Question: The code in question
'''
def plot_hist(plot_data, top_key):
plot_data = plot_data[top_key]
plt.title('Number of emails per week by ' + top_key)
plt.xlabel('Spam emails per week')
plt.ylabel('Frequency')
for key in plot_data:
plt.hist(plot_data[key], bins=20, alpha=0.5, histtype='step', label=key)
plt.legend()
plt.show()
def plot_box(plot_data, top_key):
plot_data = plot_data[top_key]
data = [list_of_weeks for list_of_weeks in plot_data.values()]
plt.title('Spam emails per week by ' + top_key, fontsize=20)
plt.boxplot(data)
plt.xticks([(i + 1) for i in range(len(plot_data.values()))], ['%s' % i for i in plot_data.keys()], rotation=80)
plt.tight_layout()
plt.savefig(top_key + '/box_plot.png', format='png')
'''
'plot_data' is a nested dict. I'm calling the methods like so:
'''
plot_hist(plot_data, 'platform') # plot the boxplot for platforms
plot_box(plot_data, 'platform') # plot the boxplot for platforms
plot_box(plot_data, 'obfuscation') # plot the boxplot for obfuscations
plot_hist(plot_data, 'obfuscation') # plot the boxplot for obfuscations
'''
The problem comes with 'plot_hist(plot_data, 'obfuscation')'. I get the histogram like so:

See? The box plot from 'plot_box(plot_data, 'platform')' is combined with the new histogram.
What is wrong, and how do I fix it?
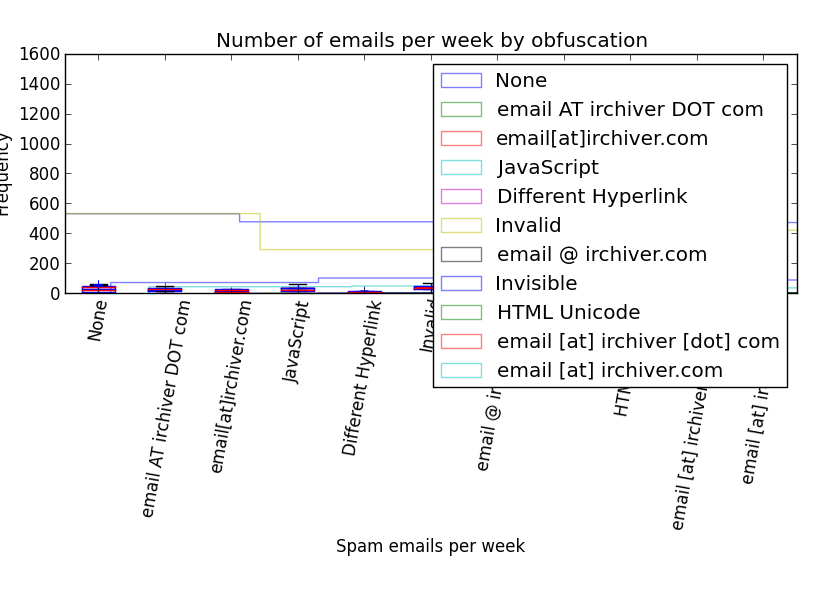
Answer: Try to create a new figure between 'plot_box()' and 'plot_hist()':
'''
plt.figure()
plot_hist(plot_data, 'platform') # plot the boxplot for platforms
plt.figure()
plot_box(plot_data, 'platform') # plot the boxplot for platforms
'''
or divide your plotting space in two subplots, in the latter, you will need to change your functions to receive as an input also the 'AxesSubplot' object:
'''
def plot_box(ax, plot_data, top_key):
'''
And instead of calling:
'''
plt.hist()
plt.boxplot()
'''
you call:
'''
ax.hist()
plt.boxplot()
'''